Field crop: tomato
Growth stage: 1
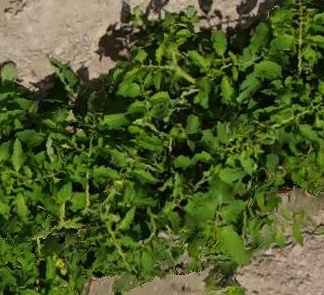
Species: tomato